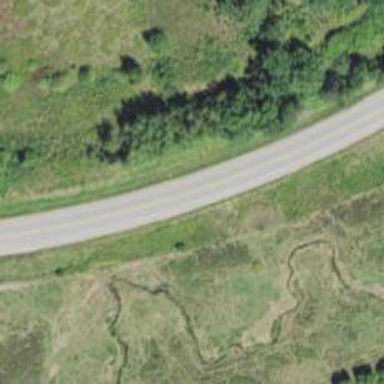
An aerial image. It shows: Secondary road.